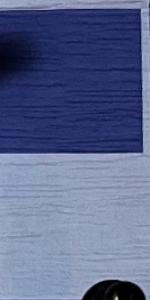
Label: Empty